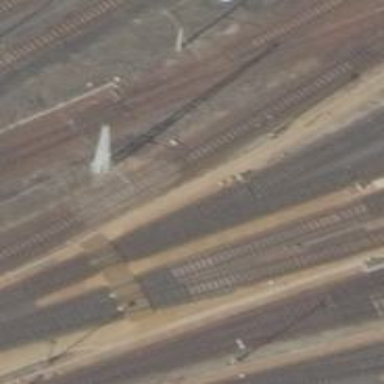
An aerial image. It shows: Railway yard in service.